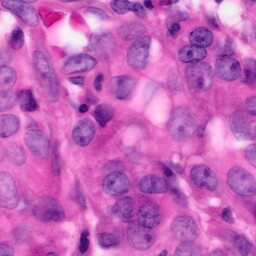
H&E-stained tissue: Pancreatic